Brain MRI, t2w sequence, axial 2D slice.
Patient: age 26, sex F, weight 78 kg, height 1.78 m
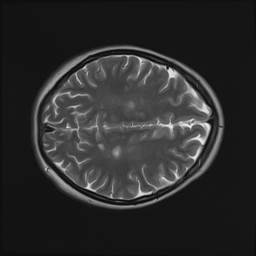